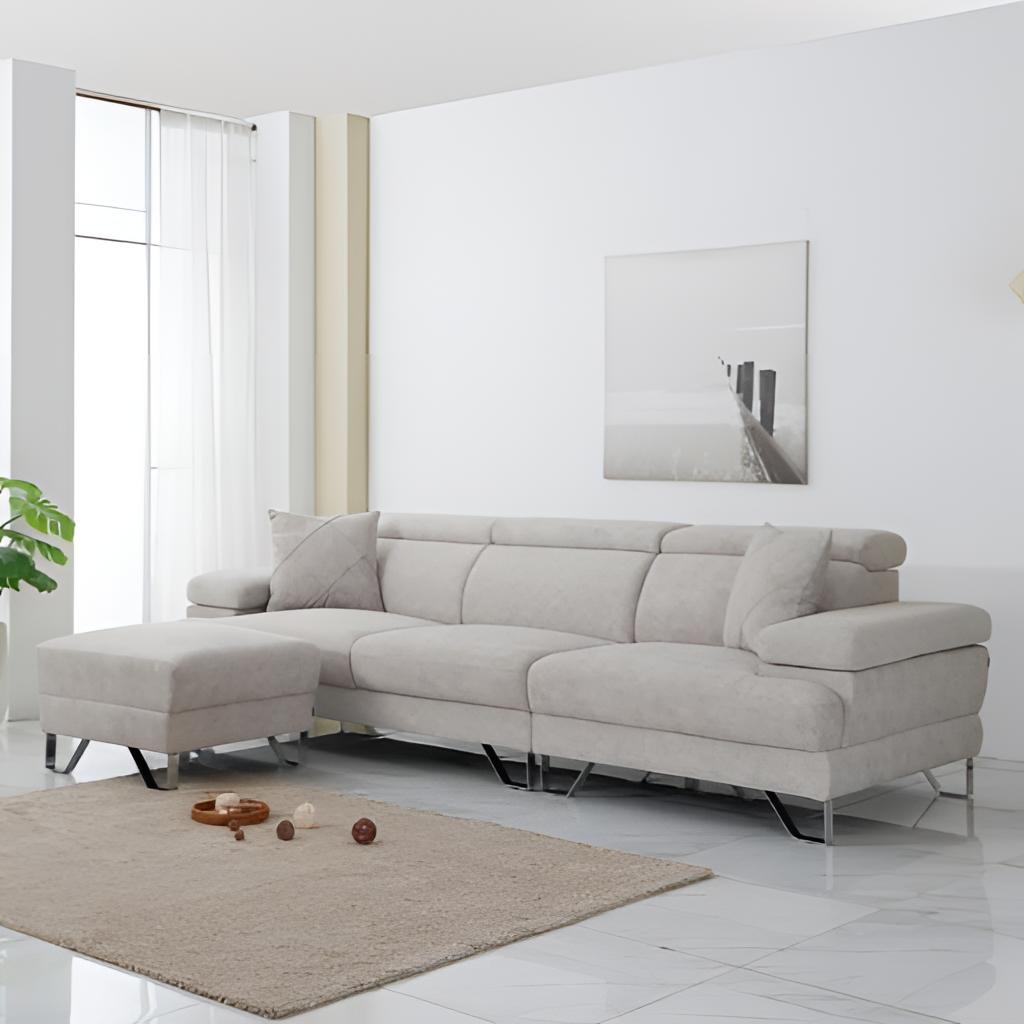
fabric sectional sofa, living room, white paint wallpaper, with solid pattern, contemporary, white tile flooring, with large square pattern